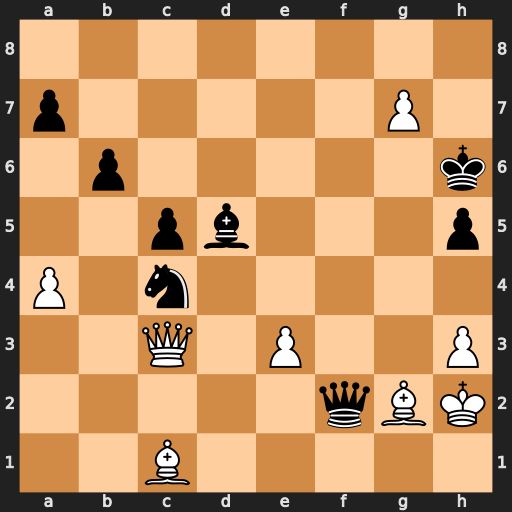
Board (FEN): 8/p5P1/1p5k/2pb3p/P1n5/2Q1P2P/5qBK/2B5
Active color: w
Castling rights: -
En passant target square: -
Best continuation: e4+ Kh7 exd5